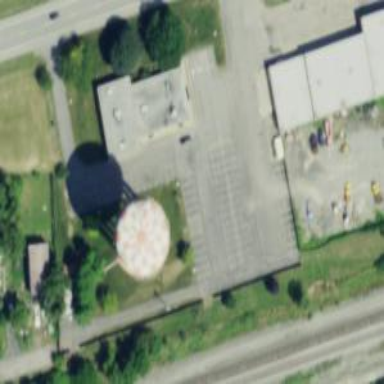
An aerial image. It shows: Water tower that is man-made.